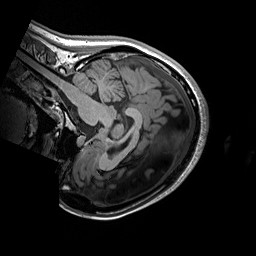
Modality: T1w
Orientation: sagittal
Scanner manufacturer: siemens
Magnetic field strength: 3 T
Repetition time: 2.2 s
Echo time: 0.00244 s